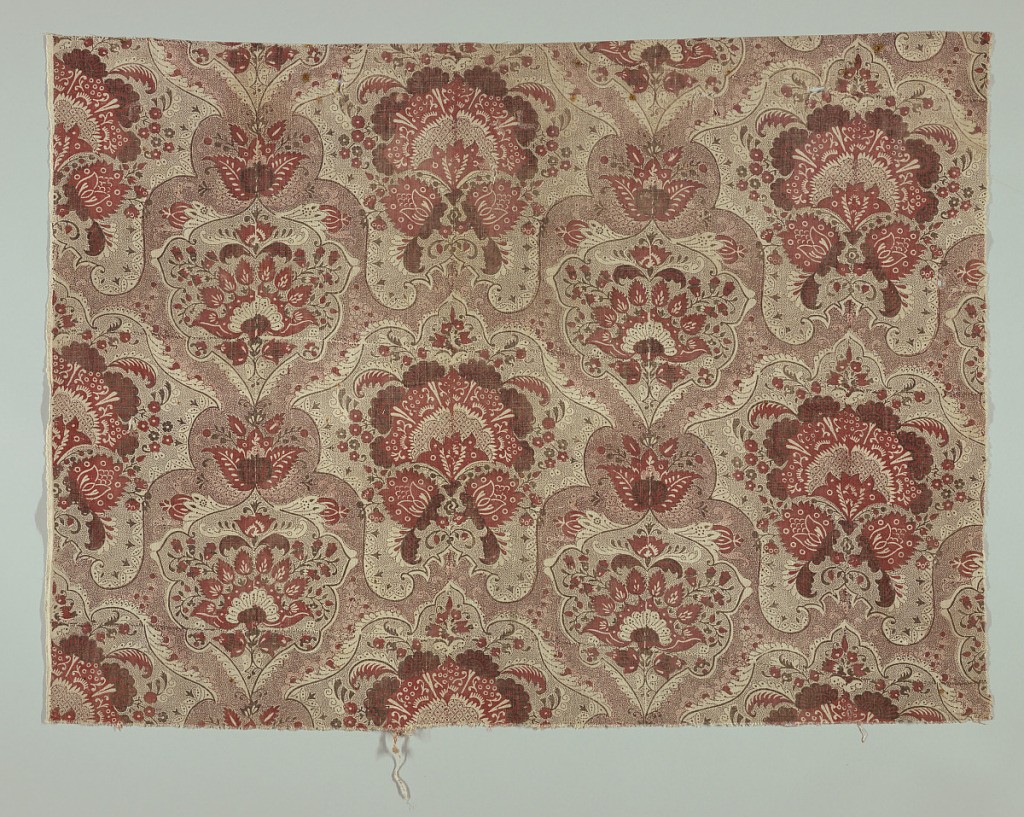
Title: Textile
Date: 1750–1800
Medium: cotton Technique: block printed on plain weave
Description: Fragment of printed cotton with a square arrangment of symmetrical cartouches containting floral ornament, with another symmetrical floral cartouche filling the interspace. In red and black on a white ground with red and black picotage.